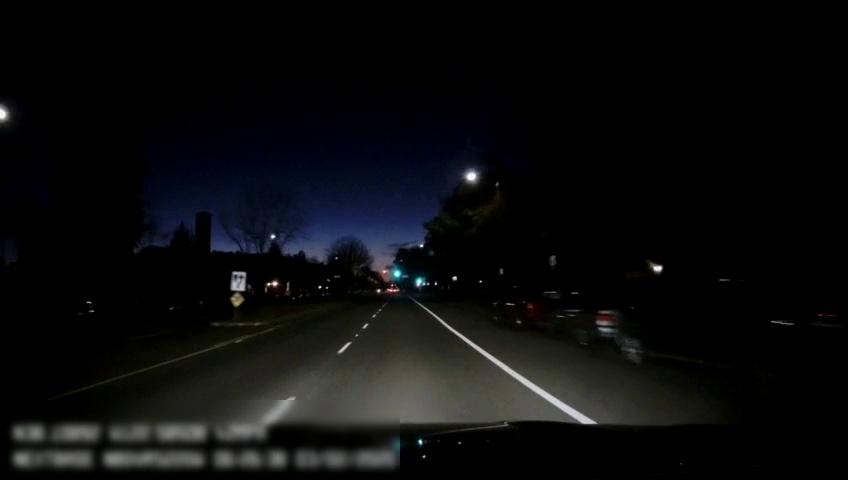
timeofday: Night
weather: Cloudy
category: Drivable Space
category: Vehicles | Car
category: Vehicles | Car
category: Lanes | Current Lane
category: Lanes | Current Lane
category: Lanes | Alternate Lane
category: Traffic | Signs
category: Traffic | Signs